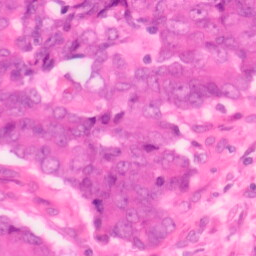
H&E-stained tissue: Colon